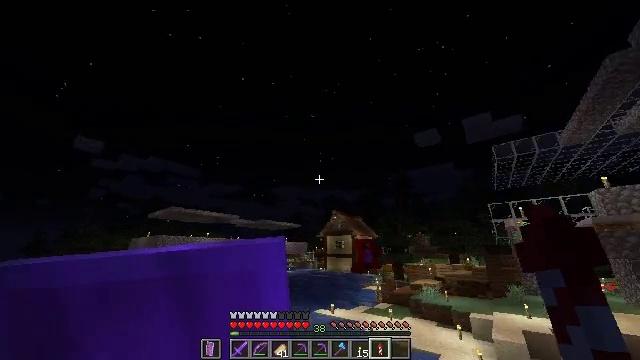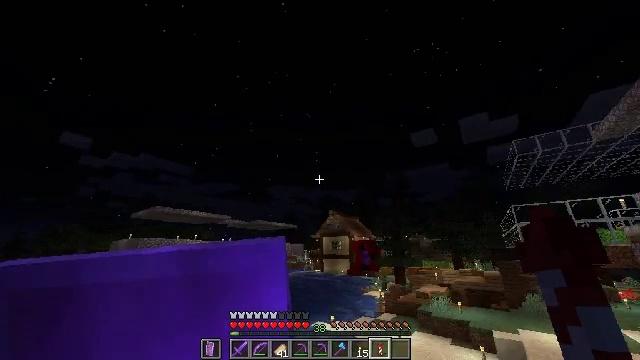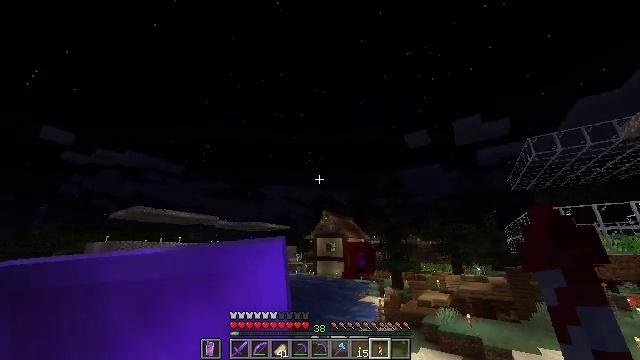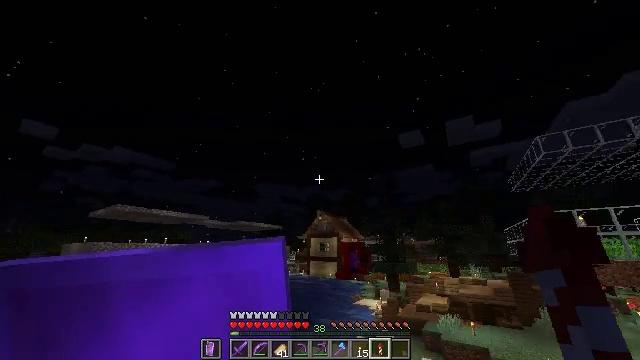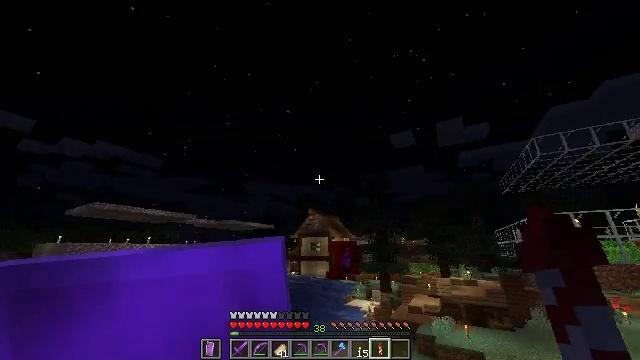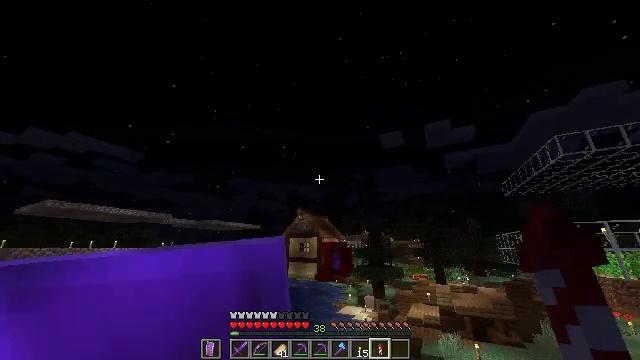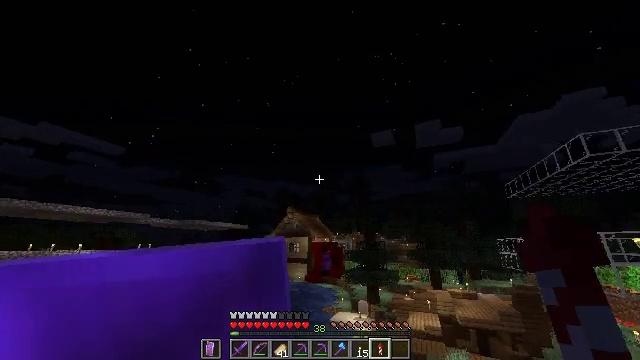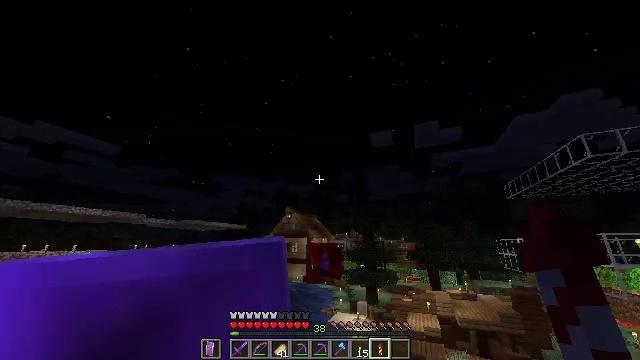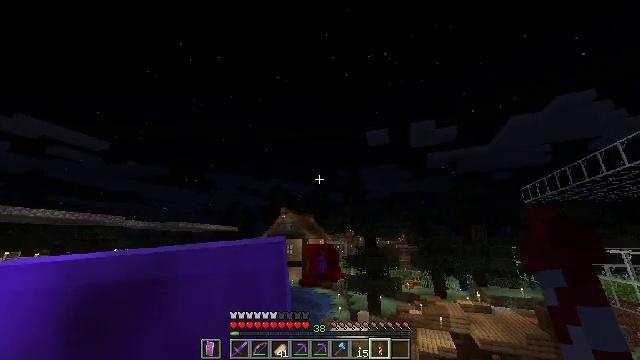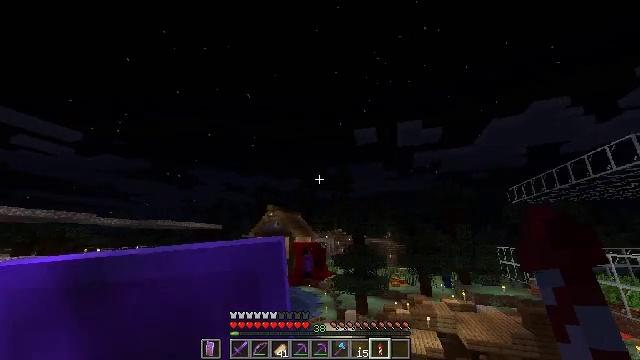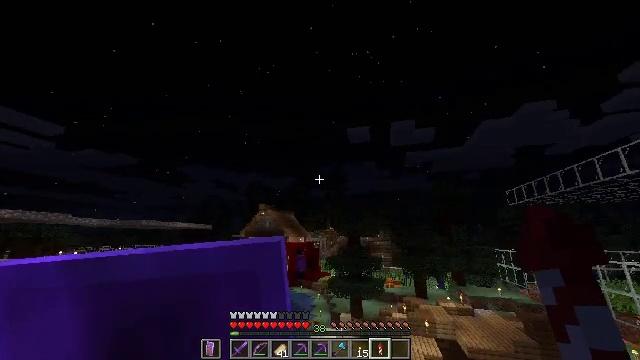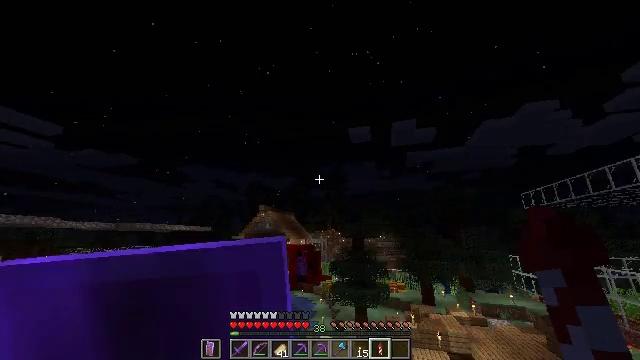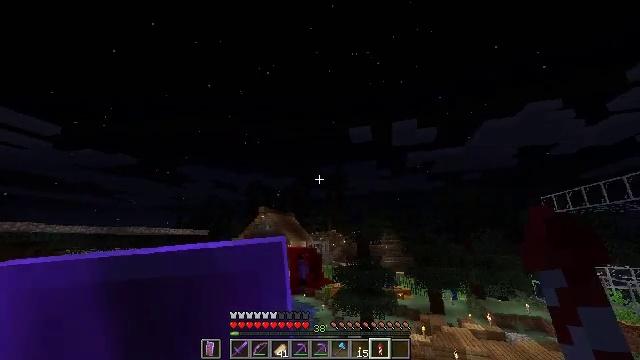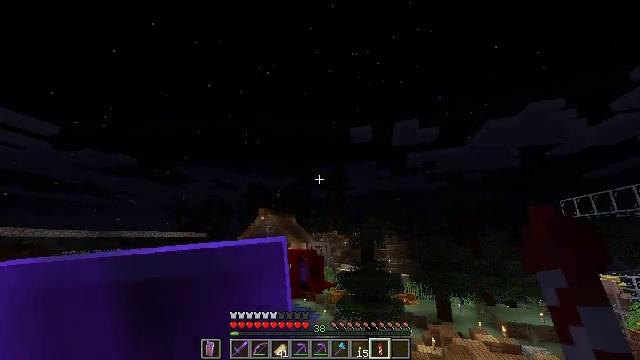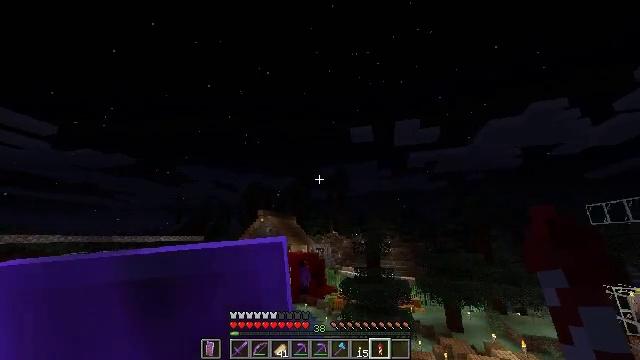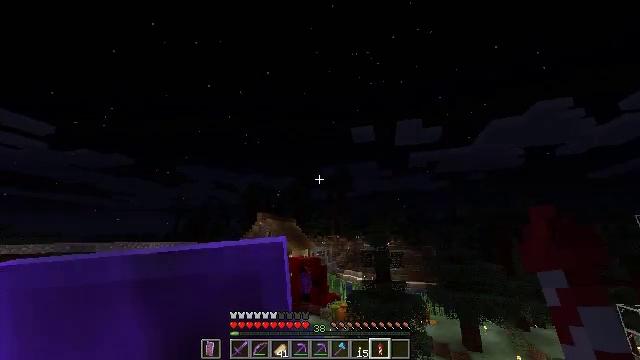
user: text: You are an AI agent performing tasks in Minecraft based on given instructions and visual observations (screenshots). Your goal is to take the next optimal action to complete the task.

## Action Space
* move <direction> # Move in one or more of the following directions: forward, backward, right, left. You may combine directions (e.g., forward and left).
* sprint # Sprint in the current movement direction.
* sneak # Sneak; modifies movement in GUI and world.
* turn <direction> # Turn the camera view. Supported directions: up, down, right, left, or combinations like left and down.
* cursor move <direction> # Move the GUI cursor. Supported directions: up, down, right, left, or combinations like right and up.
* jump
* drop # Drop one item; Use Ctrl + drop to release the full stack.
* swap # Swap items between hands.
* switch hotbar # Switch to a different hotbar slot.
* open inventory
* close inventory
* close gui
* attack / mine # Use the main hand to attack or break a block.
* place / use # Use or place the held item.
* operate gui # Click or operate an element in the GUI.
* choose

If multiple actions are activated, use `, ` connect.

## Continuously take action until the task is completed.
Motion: motion action
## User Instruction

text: Gather cobblestone wall segments.
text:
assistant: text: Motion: move forward, sprint, turn right
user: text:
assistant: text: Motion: move forward, sprint, turn right
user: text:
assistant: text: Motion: move forward, sprint, turn right
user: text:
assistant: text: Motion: move forward, sprint, turn right
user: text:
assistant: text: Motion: move forward, sprint, turn right
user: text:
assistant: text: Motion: move forward, sprint, turn right
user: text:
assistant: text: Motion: move forward, sprint
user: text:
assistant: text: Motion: move forward, sprint, turn right
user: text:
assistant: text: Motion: move forward, sprint, turn right
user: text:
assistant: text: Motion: move forward, sprint, turn right
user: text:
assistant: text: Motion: move forward, sprint
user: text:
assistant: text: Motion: move forward, sprint
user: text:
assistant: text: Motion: move forward, sprint
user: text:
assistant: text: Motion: move forward, sprint
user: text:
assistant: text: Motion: move forward, sprint
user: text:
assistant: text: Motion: move forward, sprint
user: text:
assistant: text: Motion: move forward, sprint
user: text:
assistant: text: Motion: move forward, sprint
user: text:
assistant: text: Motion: move forward, sprint
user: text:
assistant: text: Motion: move forward, sprint
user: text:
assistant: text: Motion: move forward, sprint, turn right and down
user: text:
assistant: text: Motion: move forward, sprint, turn right and down
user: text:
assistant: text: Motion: move forward, sprint
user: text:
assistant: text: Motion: move forward, sprint
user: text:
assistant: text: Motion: move forward, sprint
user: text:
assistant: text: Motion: move forward, sprint
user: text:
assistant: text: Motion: move forward, sprint
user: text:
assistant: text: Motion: move forward, sprint
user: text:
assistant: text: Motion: move forward, sprint
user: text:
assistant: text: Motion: move forward, sprint